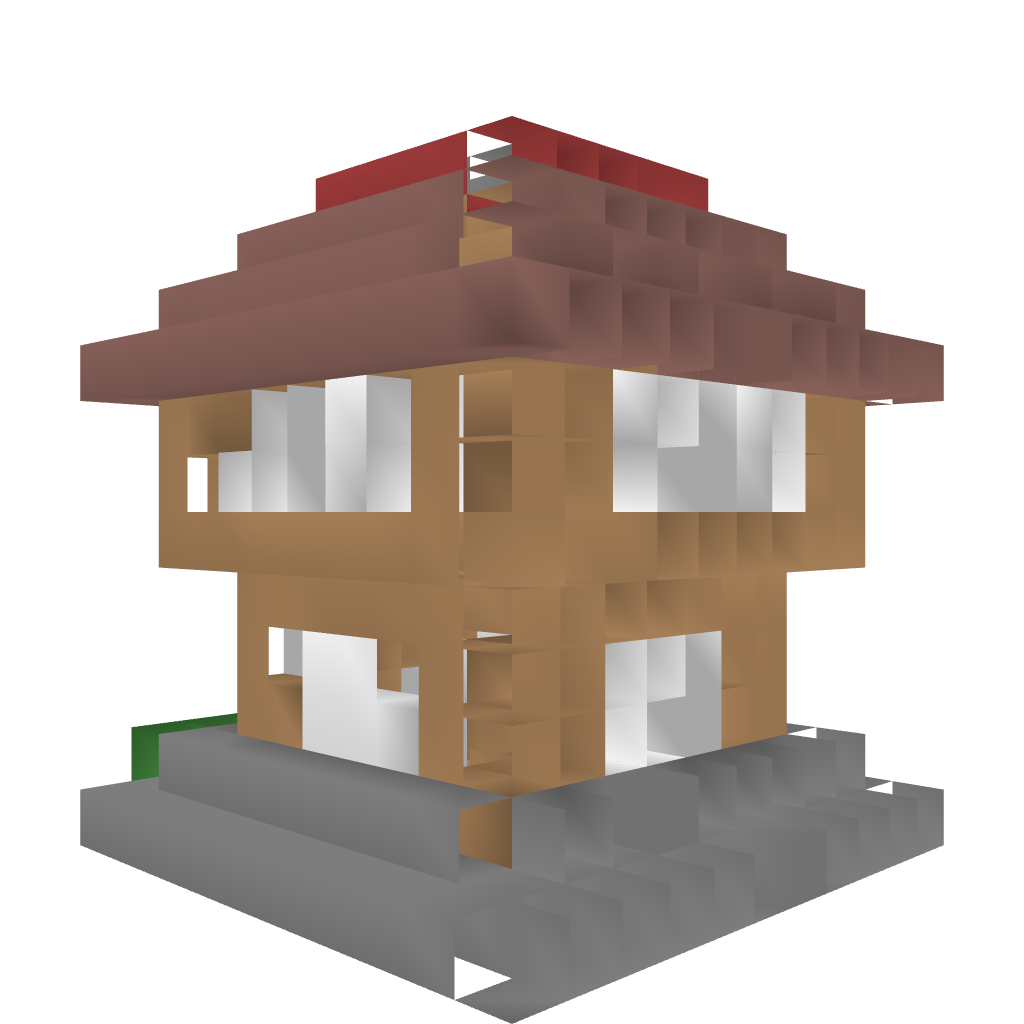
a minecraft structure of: small medieval house good quality